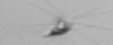
Label: Calciopappus